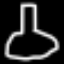
Label: hourglass